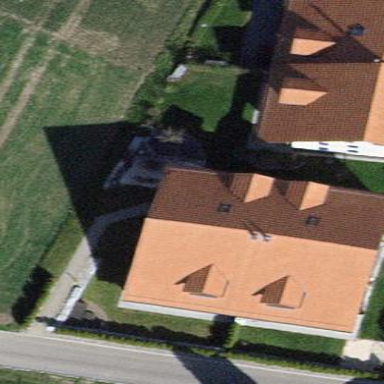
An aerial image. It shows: Simple and straightforward house.